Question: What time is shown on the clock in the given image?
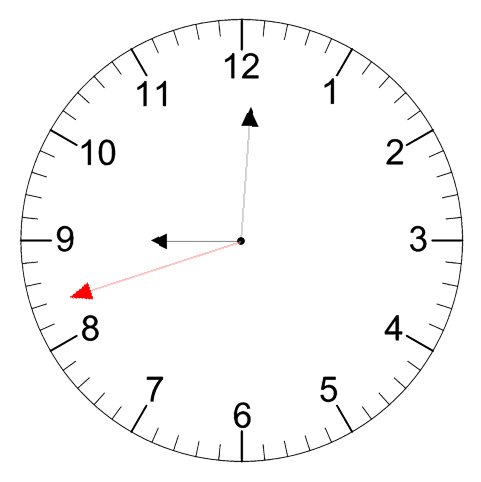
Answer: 09:00:42